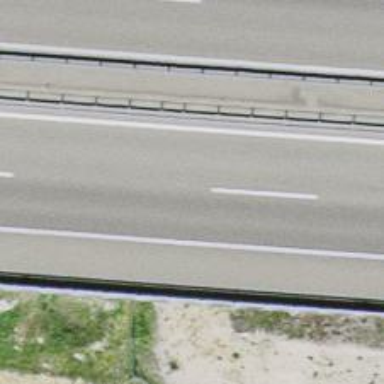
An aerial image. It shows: Asphalt motorway.